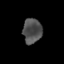
Tissue: skin
Cell type: Epithelial cells
Senescence score: 0.1204
Nuclear area (px): 459
Mean DAPI intensity: 80.407